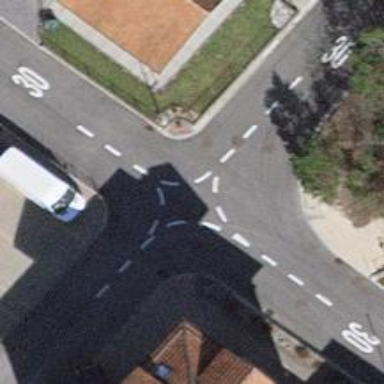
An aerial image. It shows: Uncontrolled crossing on the road.